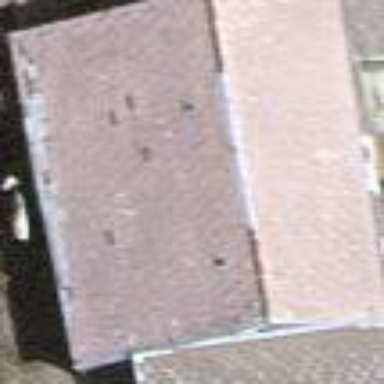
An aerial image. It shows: Gabled roof on farm auxiliary building.